Question: Paging Gabor de Mooij or anybody else who have been more experienced with RedBeanPHP. The current naming convention we have is using underscores and although anybody can make a case of using Pascal/Camel casing I think what's important is consistency and we don't want to refactor everything to just to conform to a consistent naming pattern but we'll see what we can do.
There's just these statements that are contradicting. Can anybody clarify this rule?

Also, don't you think 2 or more worded properties are also common and its ugly if they are all in lowercase: date_added or dateAdded?
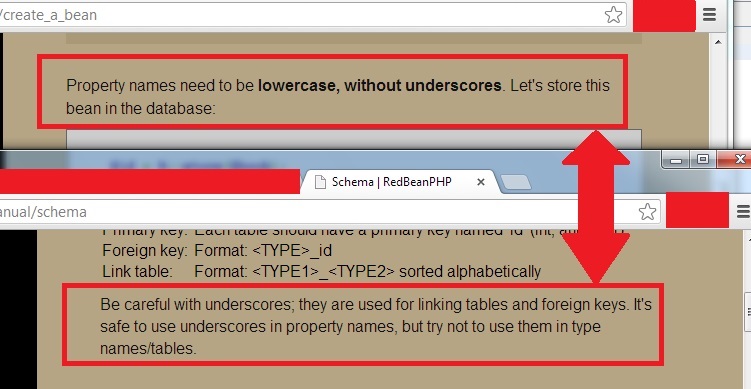
Answer: RedBeanPHP has been designed for an 'agile' approach. The database gets crafted by RedBeanPHP on-the-fly, while you are coding the app and discussing the domain with your customer.
However I will never impose artificial limitations. You can use underscores and uppercase characters, just remember that RedBeanPHP uses some conventions to retrieve/store relations: table_id and table1_table2 are the most important ones.
Also note that uppercase table names can be very hard to maintain because some database-OS combinations are case-insensitive.
As of RedBeanPHP 3.4 (now alpha) RedBeanPHP will throw an exception if you try to store a bean with an invalid type name; however this is just to warn you. To override this check use setStricTyping(false).
Example:
'''
R::setStrictTyping(false);
$bean = R::dispense('postAddress');
$bean->housenumber = '1';
R::store($bean);
$bean = R::dispense('post_address');
$bean->house_number = '2';
R::store($bean);
'''
This will just work.
I hope this clarifies the situation, I will update the docs to be more specific as soon as I have some time. Thank you for notifying me about this issue. Feel free to ask any question on our forum: <URL>
Note that your first message needs to be approved on the forum; however there was no other way to keep the spam away..